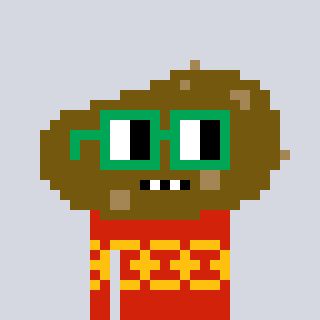
a pixel art character with square green glasses, a potato-shaped head and a red-colored body on a cool background